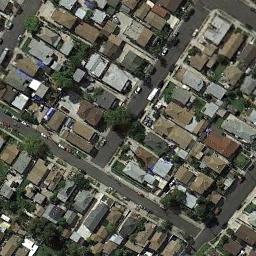
Label: residential